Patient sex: M
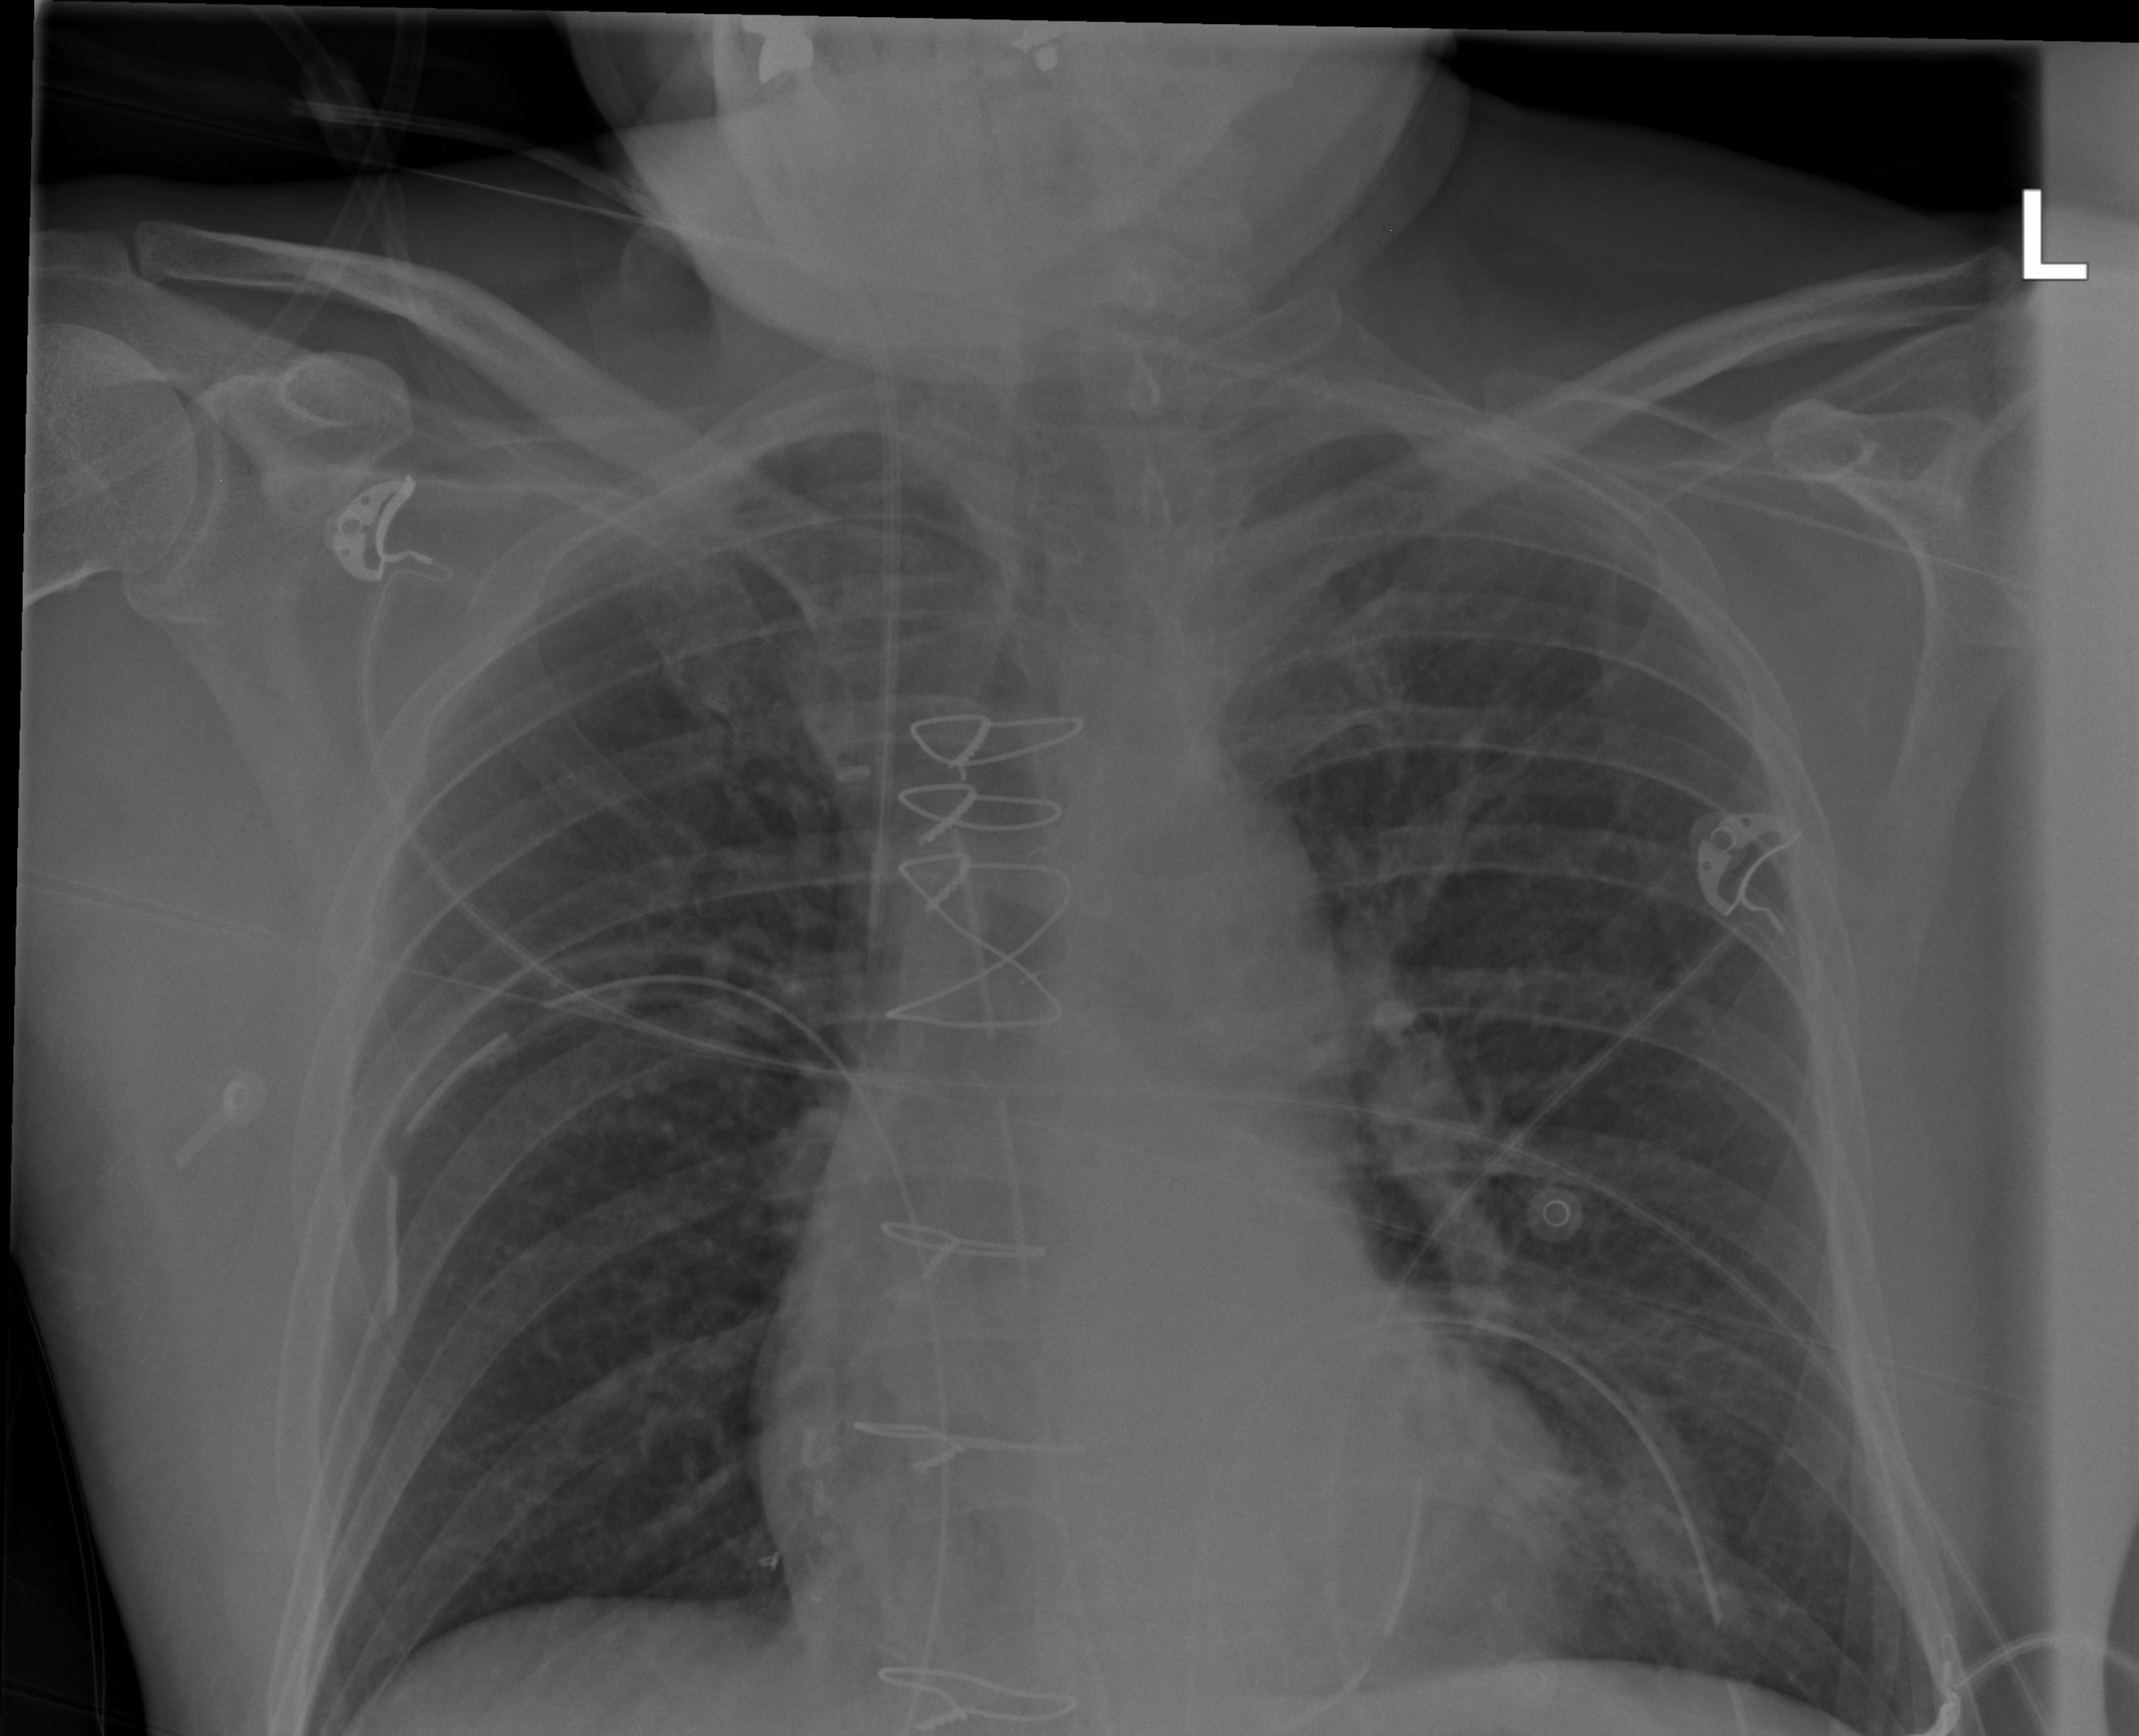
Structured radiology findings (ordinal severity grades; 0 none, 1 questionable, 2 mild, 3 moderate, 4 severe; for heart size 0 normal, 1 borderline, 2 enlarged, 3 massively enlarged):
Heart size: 0
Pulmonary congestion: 0
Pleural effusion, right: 0
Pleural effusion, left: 0
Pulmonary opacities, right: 0
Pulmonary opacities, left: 0
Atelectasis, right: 0
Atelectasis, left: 2